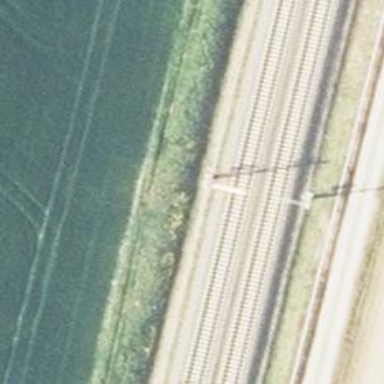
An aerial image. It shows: Milestone along the railway with catenary mast.